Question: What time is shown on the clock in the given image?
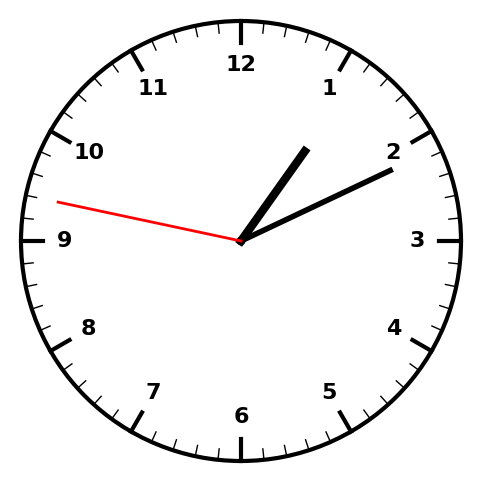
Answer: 01:10:47